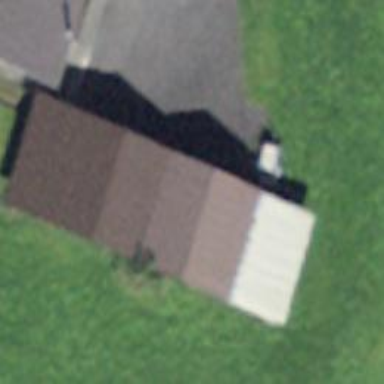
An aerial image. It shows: Garage building.